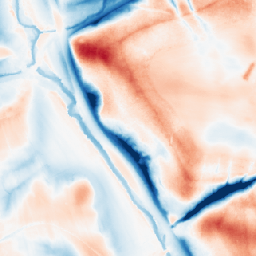
Category: classical
Decomposition family: uniform
Decomposition parameters: size: 50
Upsampling method: area
Upsampling parameters: scale: 8
Upsampling scale: 8